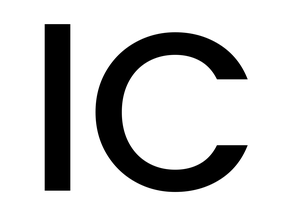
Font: Poppins-Medium